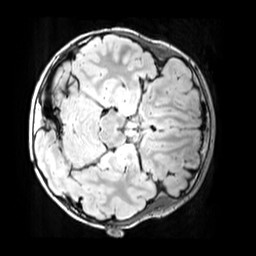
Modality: FLAIR
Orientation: axial
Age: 9
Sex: male
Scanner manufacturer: siemens
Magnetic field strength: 3 T
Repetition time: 5 s
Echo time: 0.388 s